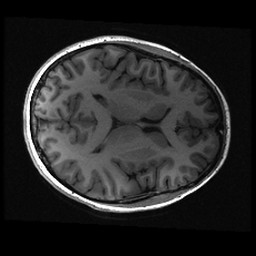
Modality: T1w
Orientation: axial
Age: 22
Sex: female